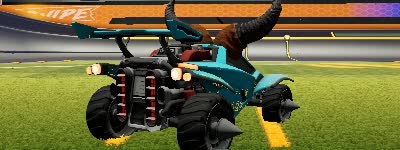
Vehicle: octane